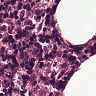
Metastatic tissue present: no